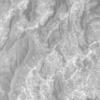
Label: not_dusty